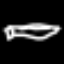
Label: pencil